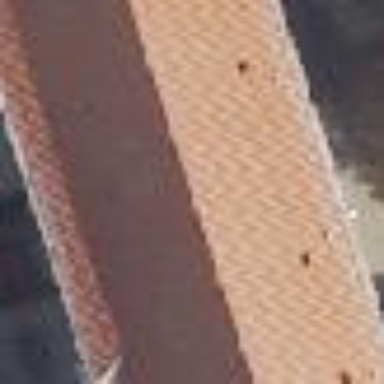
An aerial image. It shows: Gabled building with roof made of roof tiles.